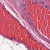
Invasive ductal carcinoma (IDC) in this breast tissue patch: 0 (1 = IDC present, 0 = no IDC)